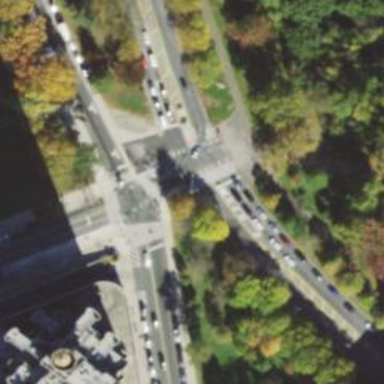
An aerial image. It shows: Marked crossing on asphalt footway.